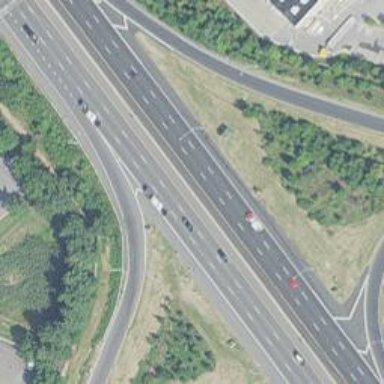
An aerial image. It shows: Asphalt motorway link.